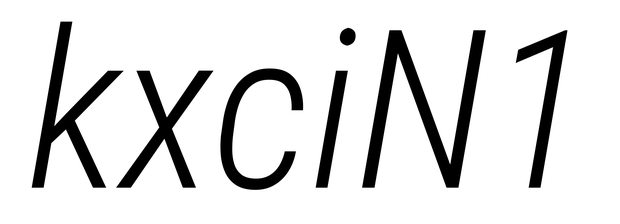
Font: Roboto-Italic_Condensed_Light_Italic